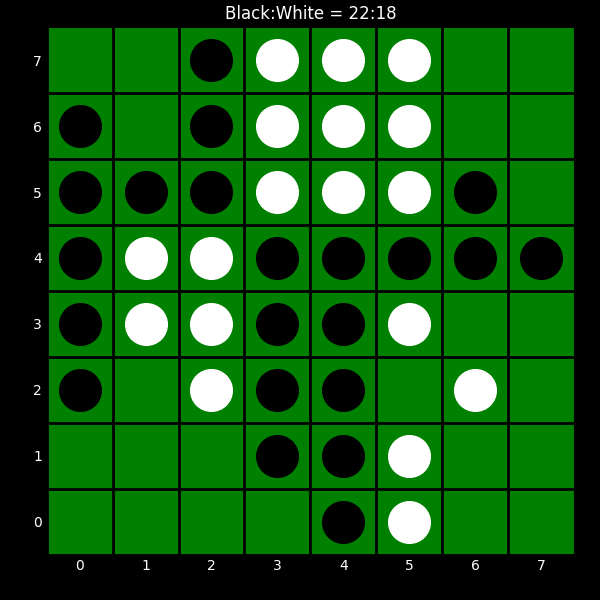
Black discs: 22
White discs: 18